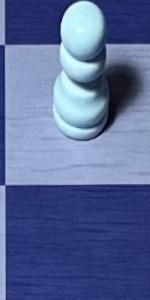
Label: Empty